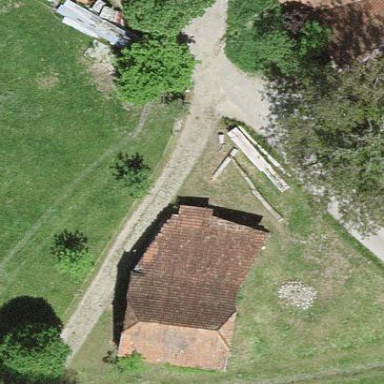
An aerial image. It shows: Barn.